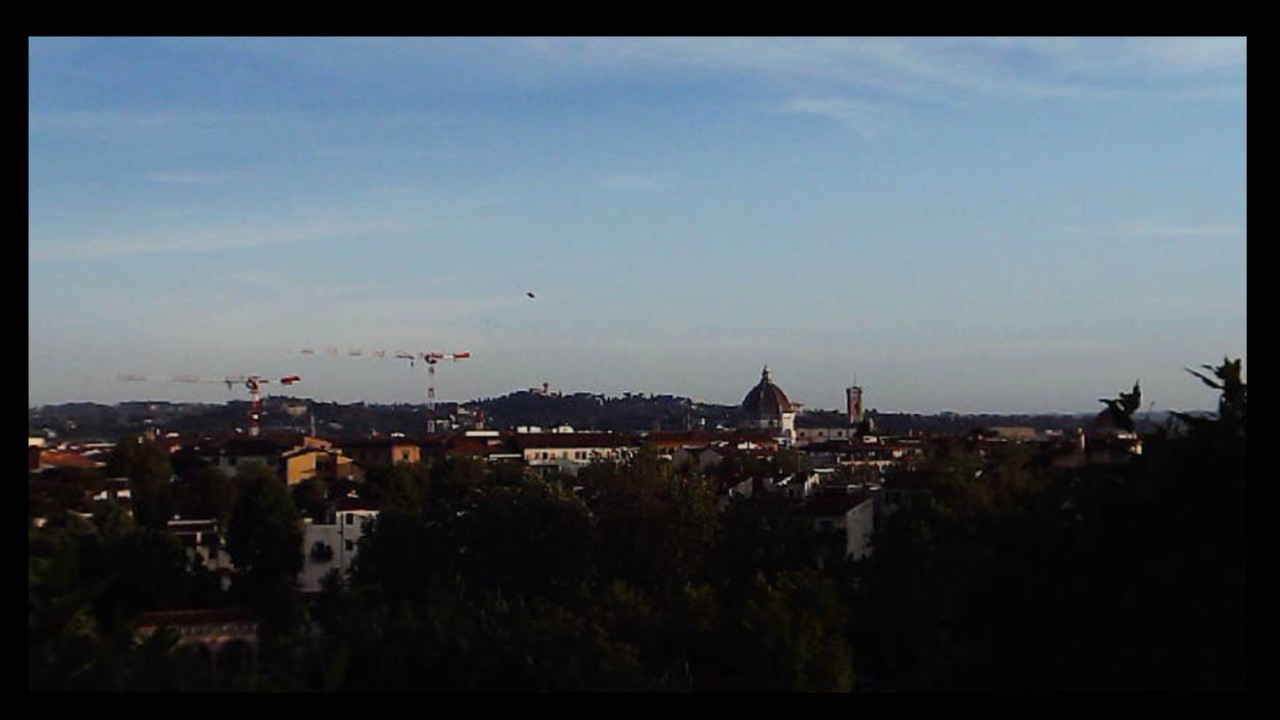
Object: DarwinFPV cineape20